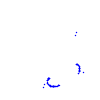
Particle: kaon